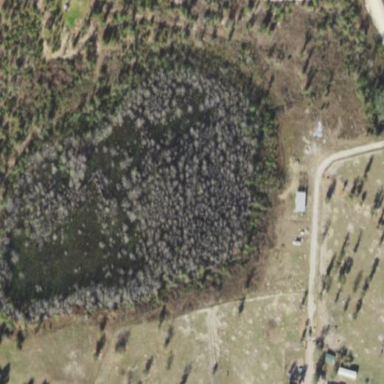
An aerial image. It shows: Swampy wetland area.